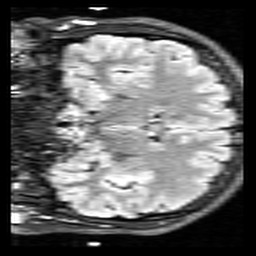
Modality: FLAIR
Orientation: coronal
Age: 26
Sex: female
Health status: healthy
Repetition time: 12 s
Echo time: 0.095 s